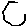
Label: hexagon